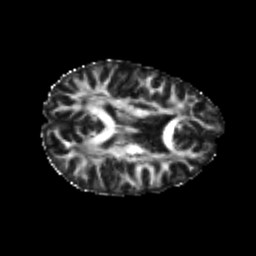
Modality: FA
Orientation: axial
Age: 22
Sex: female
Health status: healthy
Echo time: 0.074 s